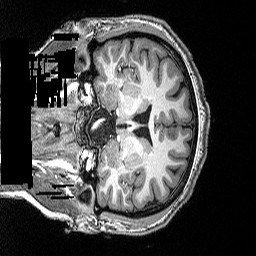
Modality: T1w
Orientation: coronal